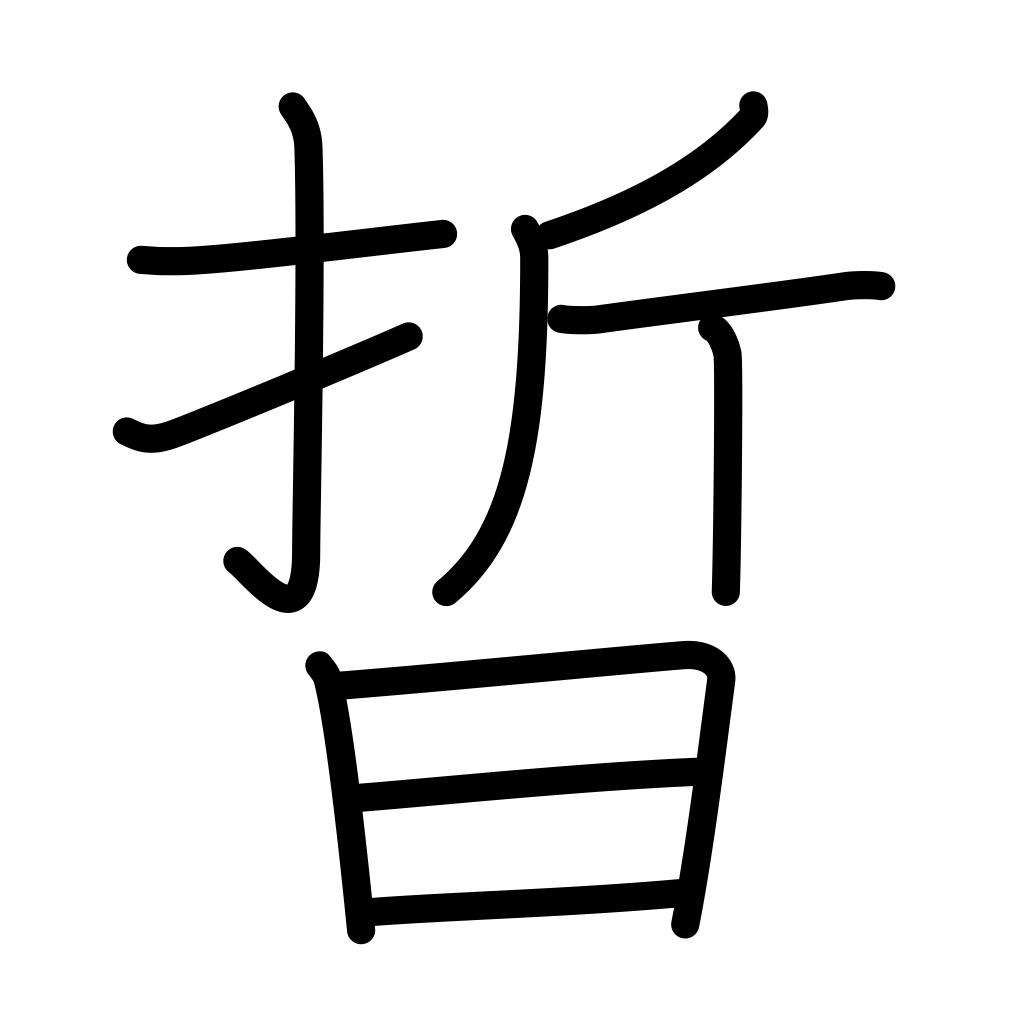
Meaning: light of stars, shine